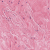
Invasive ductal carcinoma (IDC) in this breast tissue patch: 0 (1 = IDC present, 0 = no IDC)